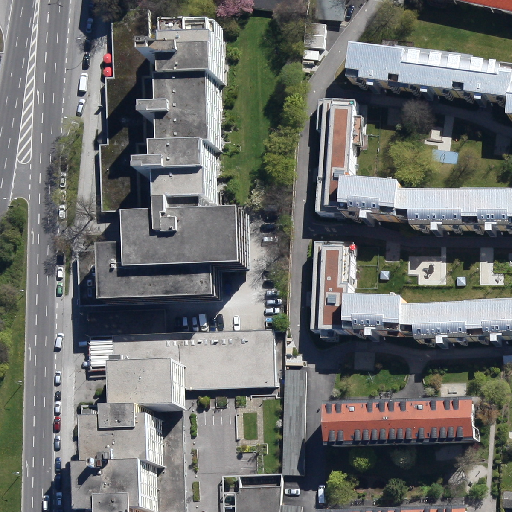
Referring expression: light-duty vehicle